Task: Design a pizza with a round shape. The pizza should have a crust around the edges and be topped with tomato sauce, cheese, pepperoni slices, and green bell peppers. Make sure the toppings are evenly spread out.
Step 198:
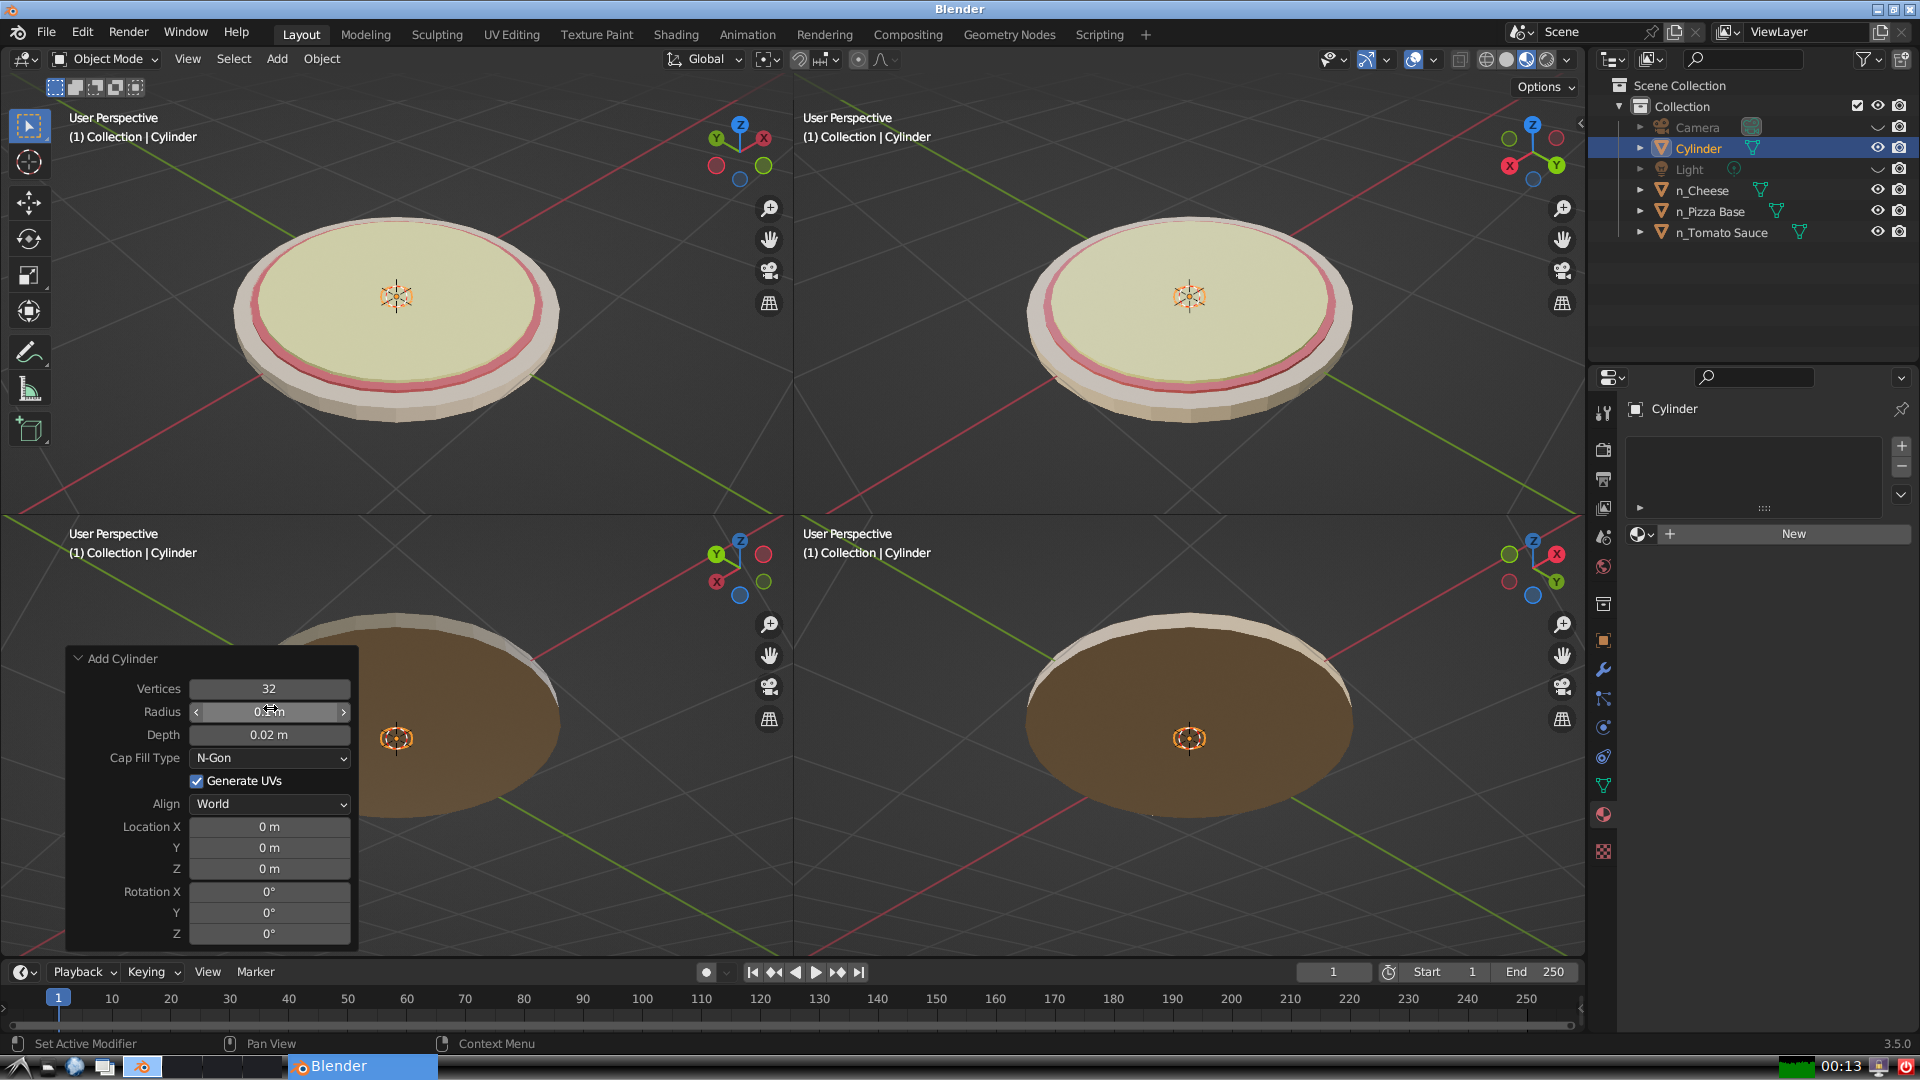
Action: {"mouse_move": [960, 540]}